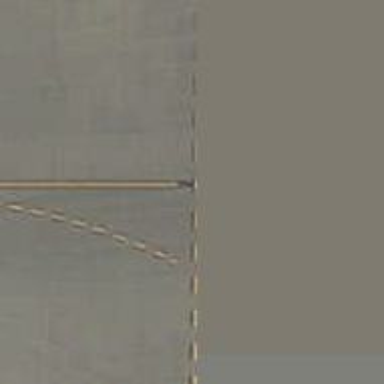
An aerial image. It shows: Image of taxiway at airport.